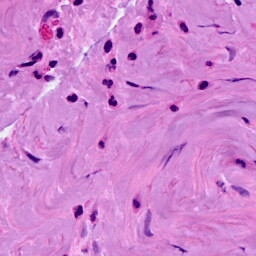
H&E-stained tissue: Breast